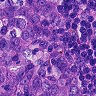
Metastatic tissue present: yes